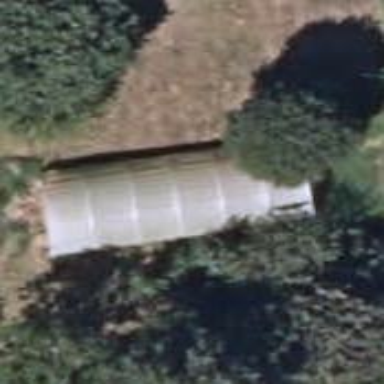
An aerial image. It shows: Greenhouse.